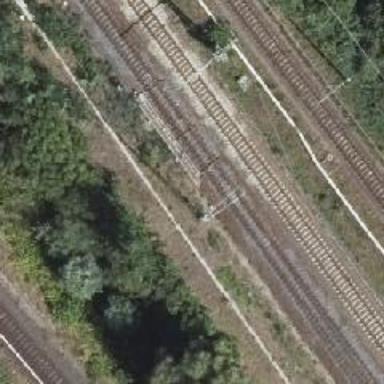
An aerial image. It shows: Railway with electrified contact lines.